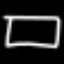
Label: square